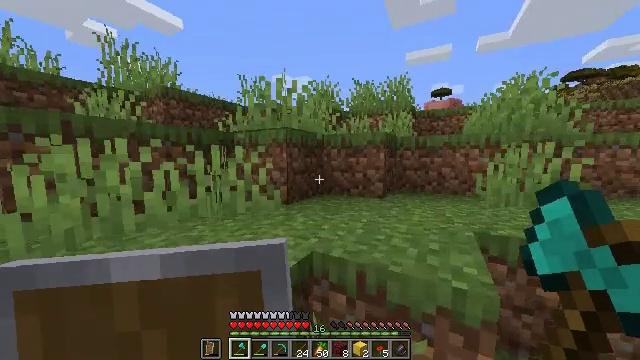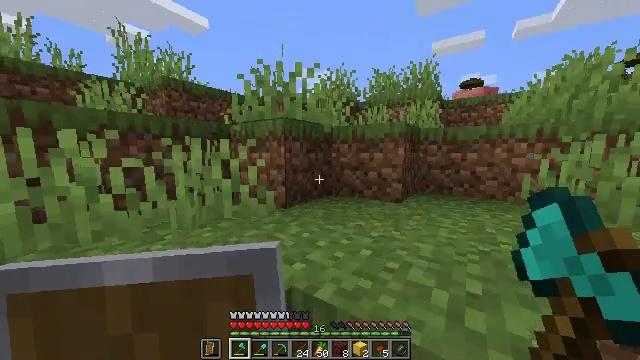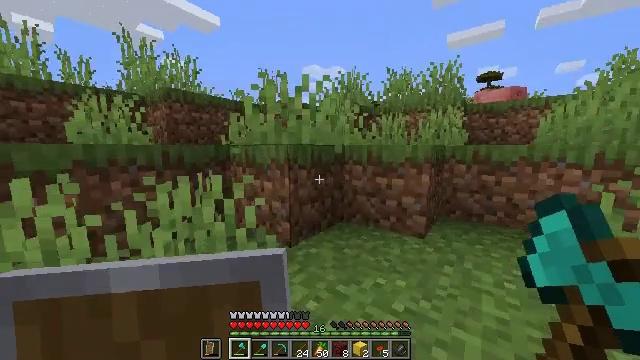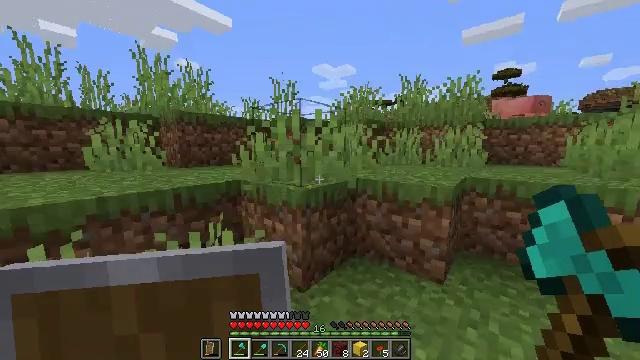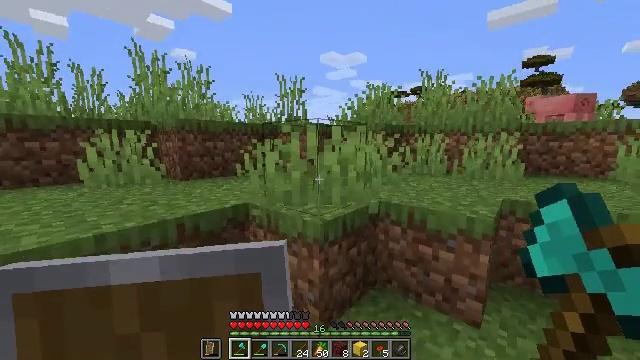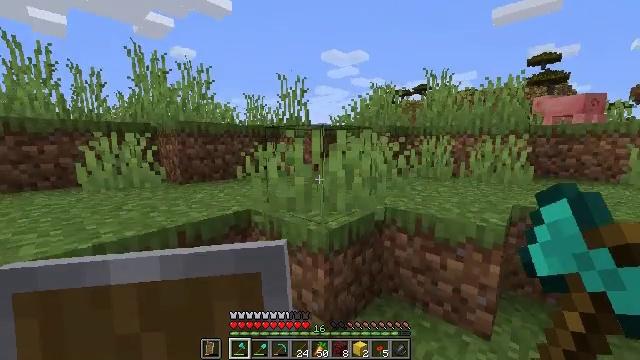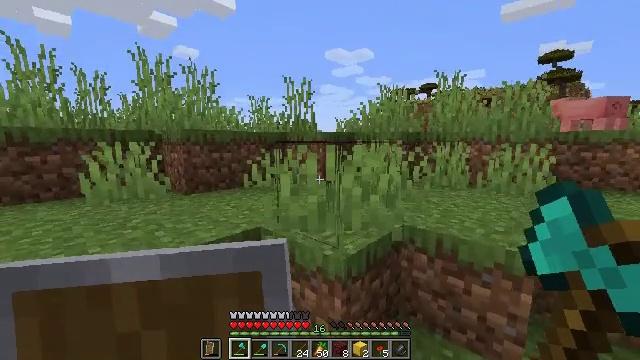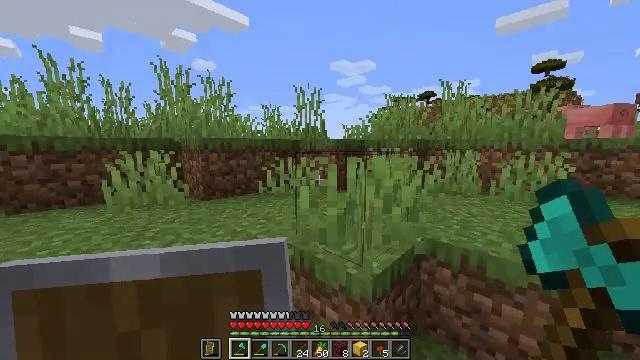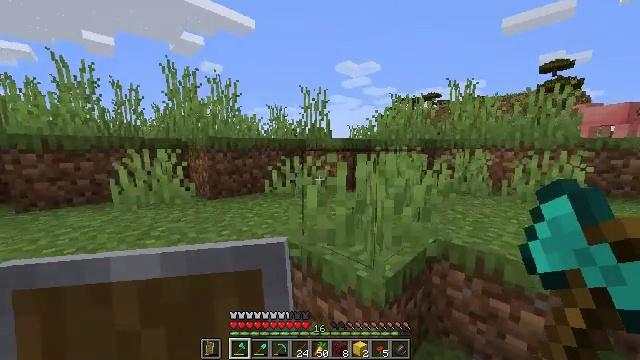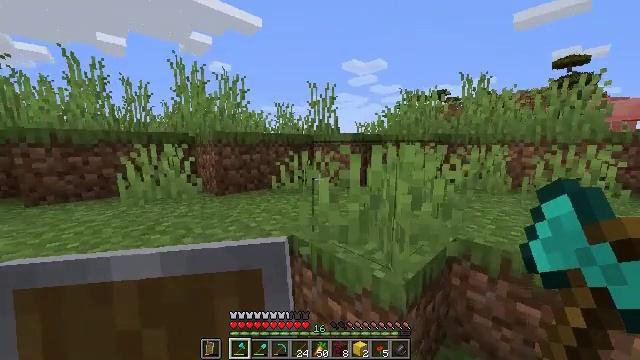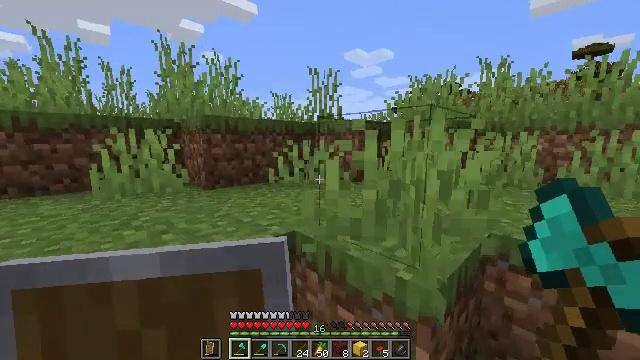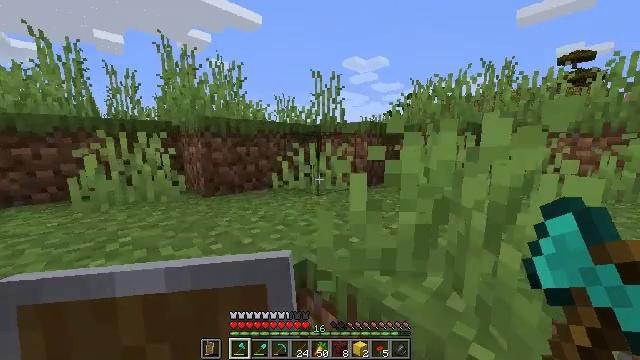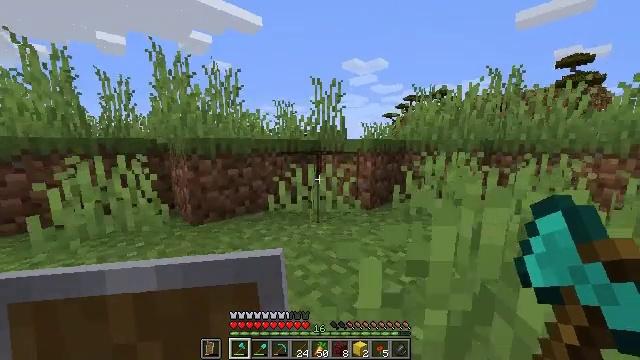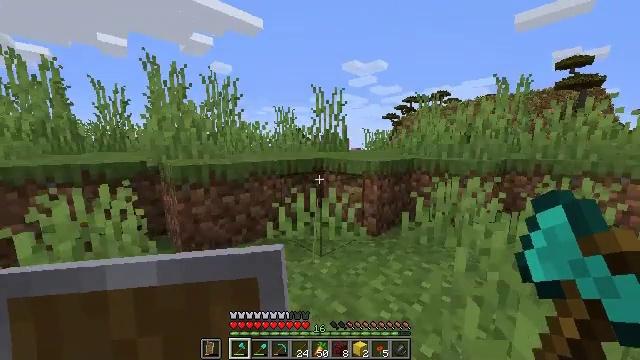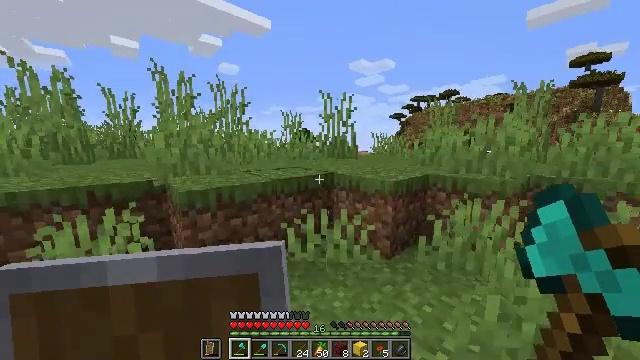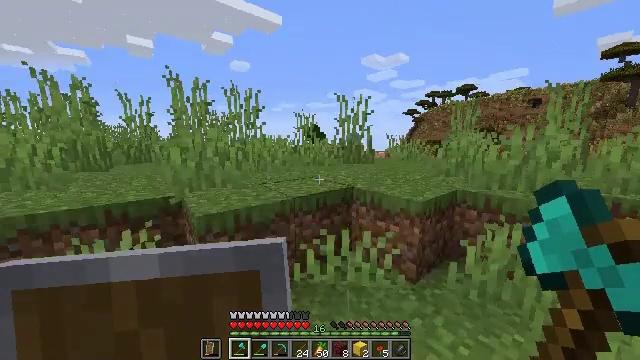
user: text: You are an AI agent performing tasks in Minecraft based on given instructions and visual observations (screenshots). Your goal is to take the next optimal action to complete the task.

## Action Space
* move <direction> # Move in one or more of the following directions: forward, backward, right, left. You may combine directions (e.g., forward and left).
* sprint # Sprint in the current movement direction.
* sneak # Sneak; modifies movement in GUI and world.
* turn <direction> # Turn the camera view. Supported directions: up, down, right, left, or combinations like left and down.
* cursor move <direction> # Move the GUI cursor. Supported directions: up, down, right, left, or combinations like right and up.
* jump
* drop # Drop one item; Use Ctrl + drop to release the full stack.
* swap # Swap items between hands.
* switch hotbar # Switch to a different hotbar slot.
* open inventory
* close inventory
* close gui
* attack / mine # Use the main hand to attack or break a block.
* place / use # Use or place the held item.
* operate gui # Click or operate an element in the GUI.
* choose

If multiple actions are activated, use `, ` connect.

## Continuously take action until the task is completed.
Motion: motion action
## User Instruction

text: Remove a carrot from the inventory.
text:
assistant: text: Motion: move forward, sprint, turn left and down, jump
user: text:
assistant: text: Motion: move forward, sprint, turn left, jump
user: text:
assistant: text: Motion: move forward, sprint, turn left, jump
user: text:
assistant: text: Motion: move forward, sprint, turn left, jump
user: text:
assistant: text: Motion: move forward, sprint, jump
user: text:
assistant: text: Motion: move forward, sprint, jump
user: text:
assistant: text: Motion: move forward, sprint, turn left, jump
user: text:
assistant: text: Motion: move forward, sprint, turn left, jump
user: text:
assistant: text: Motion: move forward, sprint, turn left, jump
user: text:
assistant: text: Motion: move forward, sprint, jump
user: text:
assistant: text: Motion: move forward, sprint, jump
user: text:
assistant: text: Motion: move forward, sprint, jump
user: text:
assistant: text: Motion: move forward, sprint, jump
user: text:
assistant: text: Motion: move forward, sprint, turn left, jump
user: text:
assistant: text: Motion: move forward, sprint, turn left, jump
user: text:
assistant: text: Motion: move forward, sprint, jump
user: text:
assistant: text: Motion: move forward, sprint, jump
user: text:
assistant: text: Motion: move forward, sprint, jump
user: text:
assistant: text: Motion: move forward, sprint, jump
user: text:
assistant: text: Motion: move forward, sprint, turn right and up, jump
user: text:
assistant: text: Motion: move forward, sprint, turn right, jump
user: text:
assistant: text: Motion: move forward, sprint, jump
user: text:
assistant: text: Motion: move forward, sprint, jump
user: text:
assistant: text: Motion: move forward, sprint, jump
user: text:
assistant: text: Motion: move forward, sprint, jump
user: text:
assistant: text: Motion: move forward, sprint, jump
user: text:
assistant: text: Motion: move forward, sprint, turn left, jump
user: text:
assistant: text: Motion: move forward, sprint, turn left and down, jump
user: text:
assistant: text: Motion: move forward, sprint, turn left and down, jump
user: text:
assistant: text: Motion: move forward, sprint, jump